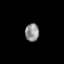
Tissue: lung
Cell type: Endothelial cells
Senescence score: 0.2059
Nuclear area (px): 240
Mean DAPI intensity: 145.417